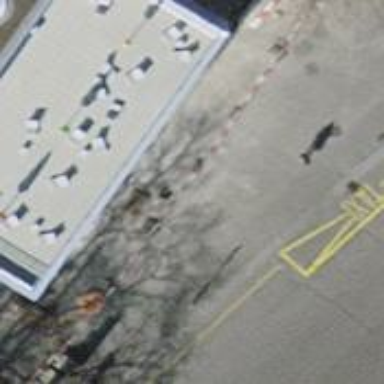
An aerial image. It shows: Bicycle parking area with stands available.